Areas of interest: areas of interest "Parking Lot"
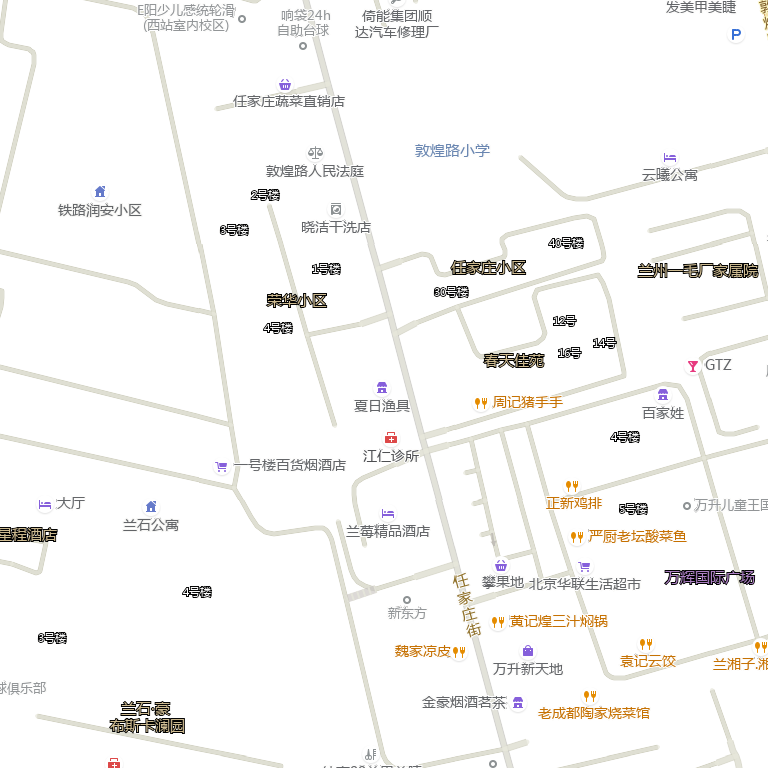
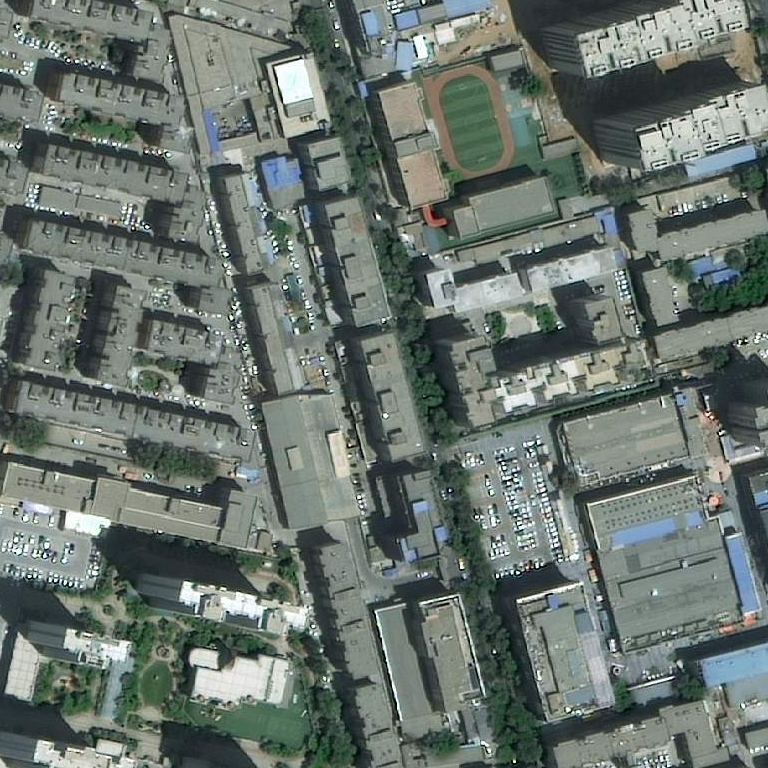